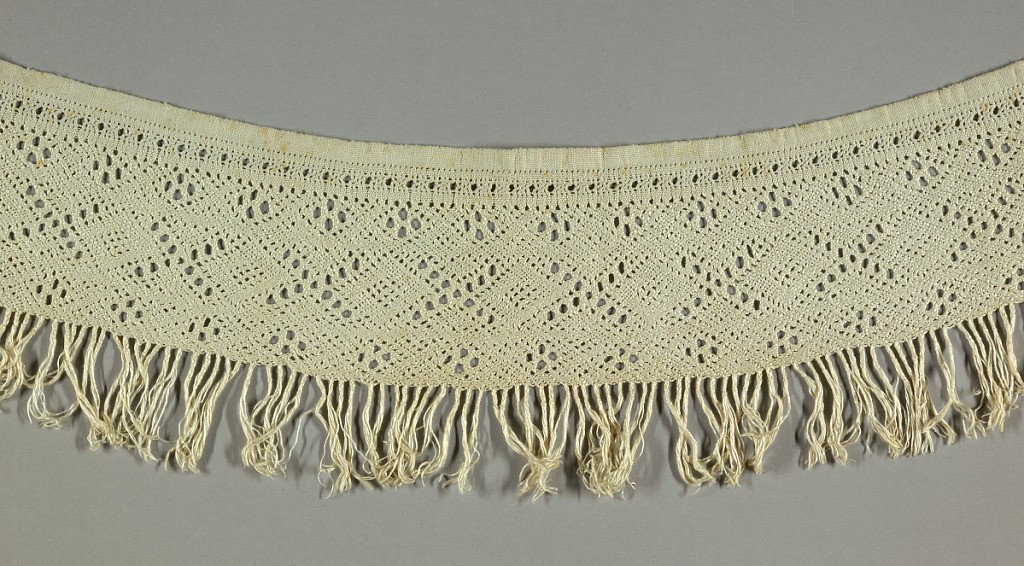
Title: Towel end
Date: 19th century
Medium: linen Technigue: braiding
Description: Originally from a towel that was woven and then the ends were braided to form a fringe. The fringe has since been trimmed off the towel. It has a pattern of crosses and quatrefoils.